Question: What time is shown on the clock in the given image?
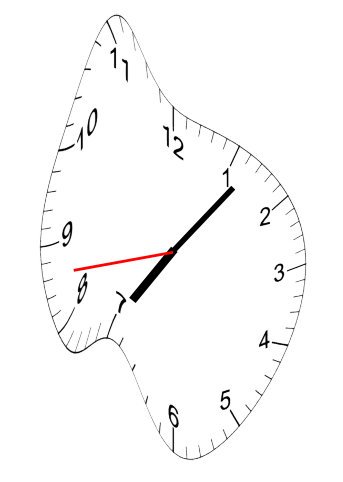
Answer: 07:06:43